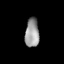
Tissue: lung
Cell type: Epithelial cells
Senescence score: 0.196
Nuclear area (px): 396
Mean DAPI intensity: 153.76